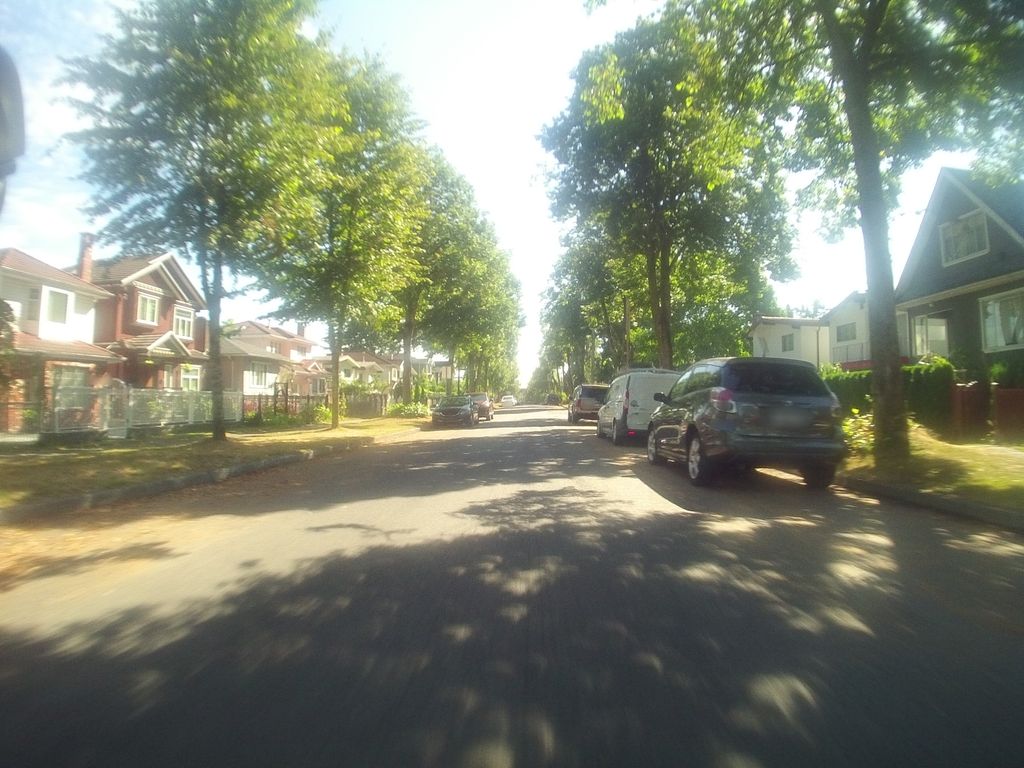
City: vancouver